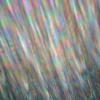
Label: sunburn